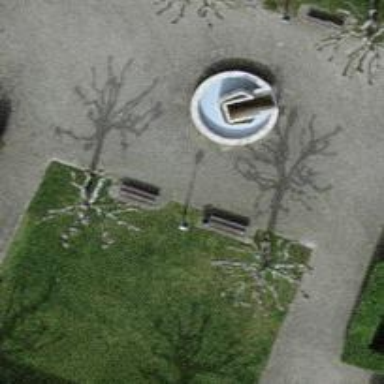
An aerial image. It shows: Bench.